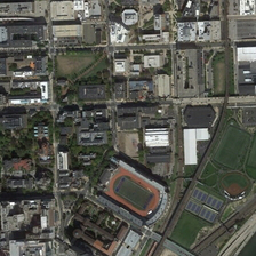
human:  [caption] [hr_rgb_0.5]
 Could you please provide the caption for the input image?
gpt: sports playgrounds are located in the coner of this campus .

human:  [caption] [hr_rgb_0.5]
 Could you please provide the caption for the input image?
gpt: the ground track field is next to a rail .

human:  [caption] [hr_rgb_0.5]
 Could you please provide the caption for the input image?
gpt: There is a school located a few blocks near the river, with some buildings and playground.

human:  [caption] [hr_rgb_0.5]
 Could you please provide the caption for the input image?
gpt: Some blocks are located in several blocks and some buildings and sports fields are located near the river.

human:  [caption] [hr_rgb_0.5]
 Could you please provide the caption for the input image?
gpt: There is a school located in several blocks near a river that has some buildings and sports fields.